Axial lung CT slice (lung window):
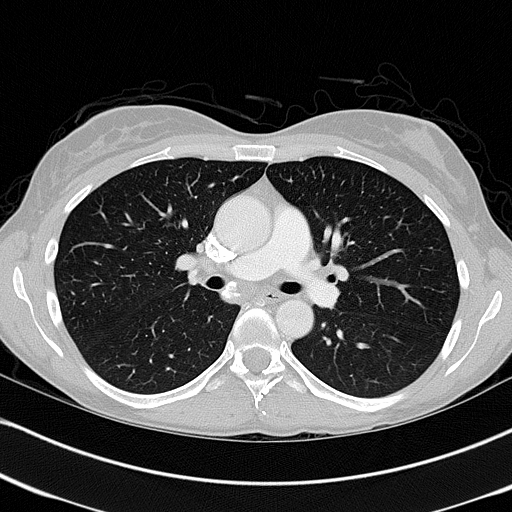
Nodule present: no